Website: apple
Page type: billing-address
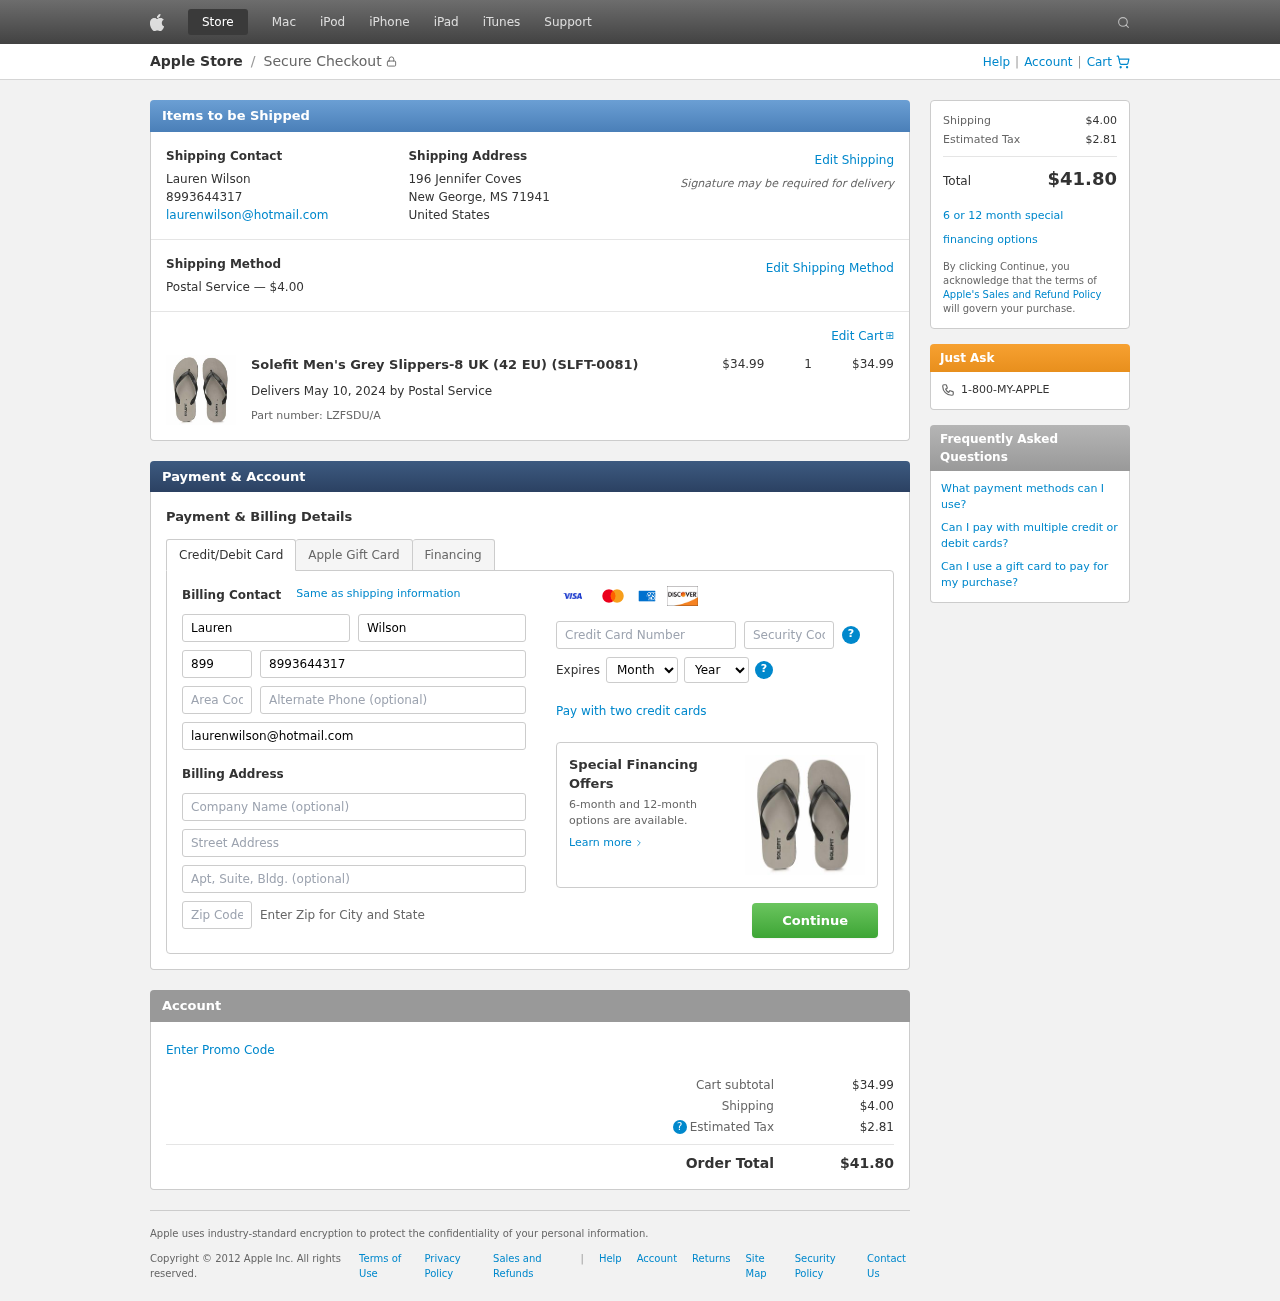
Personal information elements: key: PII_CARD_CVV
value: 017
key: PII_CARD_EXPIRY_MONTH
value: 01
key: PII_CARD_EXPIRY_YEAR
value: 29
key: PII_CARD_NUMBER
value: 6522 3725 6962 5634
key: PII_CITY_STATE_ZIP
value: New George, MS 71941
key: PII_COUNTRY
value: United States
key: PII_EMAIL
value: laurenwilson@hotmail.com
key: PII_FIRSTNAME
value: Lauren
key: PII_FULLNAME
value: Lauren Wilson
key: PII_LASTNAME
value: Wilson
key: PII_PHONE
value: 8993644317
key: PII_PHONE_AREA
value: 899
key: PII_STREET
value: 196 Jennifer Coves
Product elements: key: PRODUCT1_NAME
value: Solefit Men's Grey Slippers-8 UK (42 EU) (SLFT-0081)
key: PRODUCT1_PRICE
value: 34.99
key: PRODUCT1_QUANTITY
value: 1
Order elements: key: ORDER_SHIPPING_COST
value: $4.00
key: ORDER_SUBTOTAL
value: $34.99
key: ORDER_DELIVERY_DATE
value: May 10, 2024
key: ORDER_PART_NUMBER
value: LZFSDU/A
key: ORDER_TAX
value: $2.81
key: ORDER_TOTAL
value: $41.80